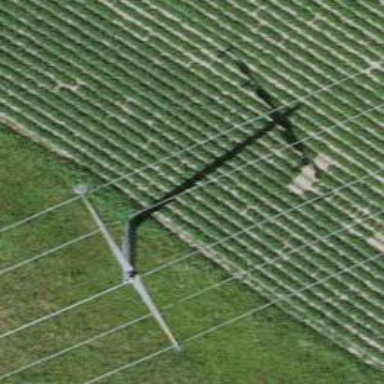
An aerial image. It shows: Power line in the image.